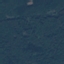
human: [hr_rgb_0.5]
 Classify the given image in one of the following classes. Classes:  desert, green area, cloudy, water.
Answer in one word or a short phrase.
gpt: green area